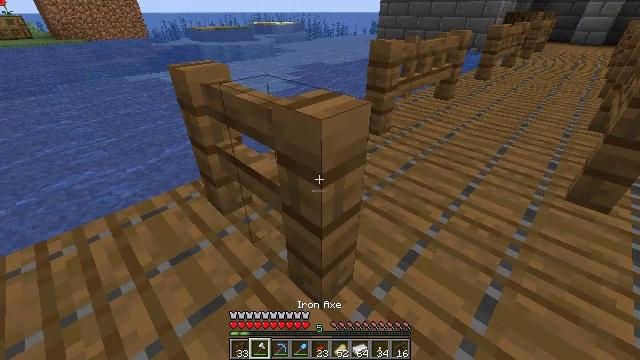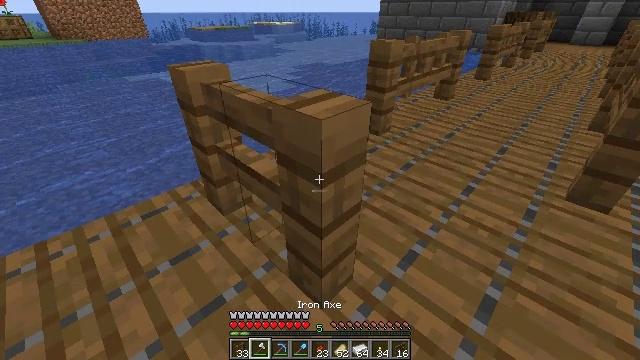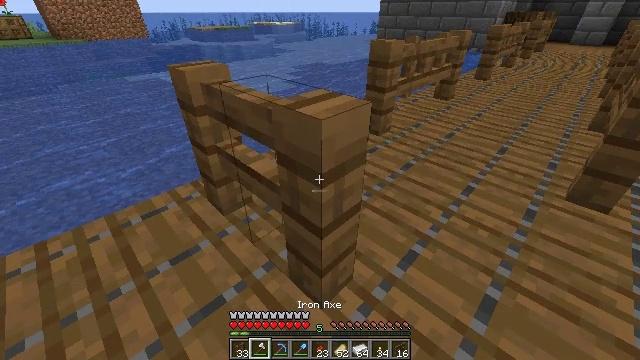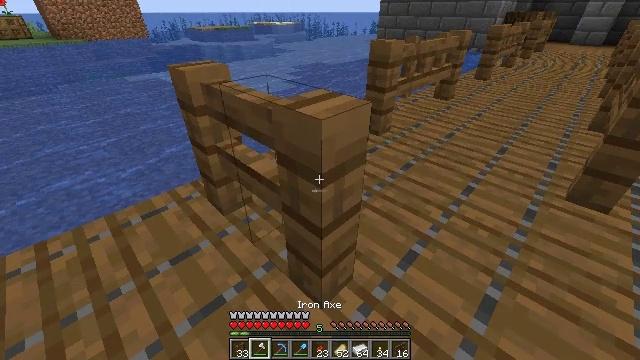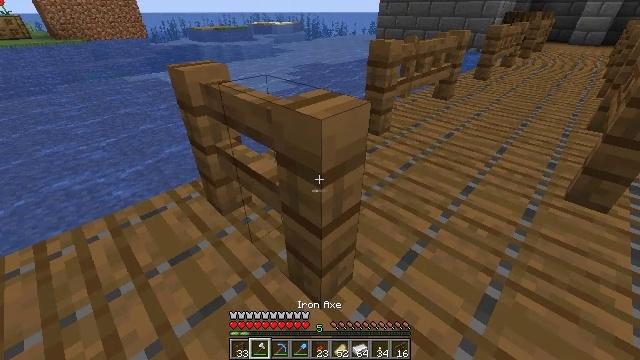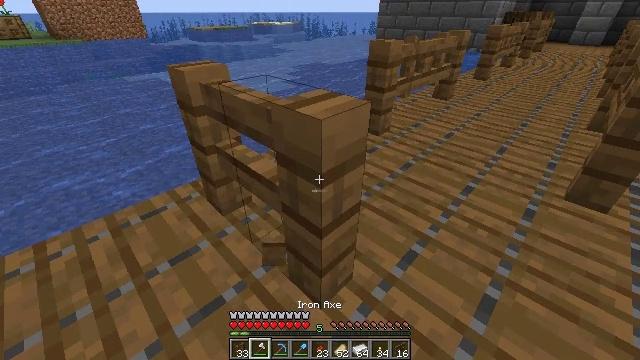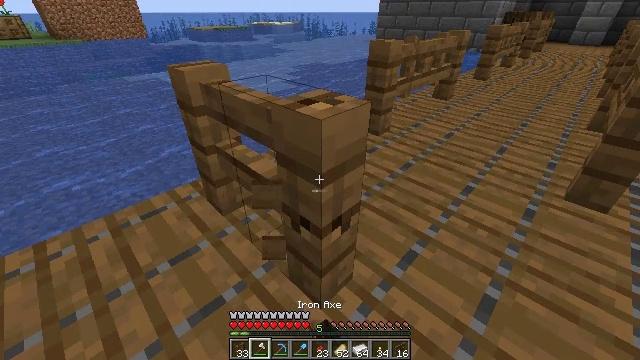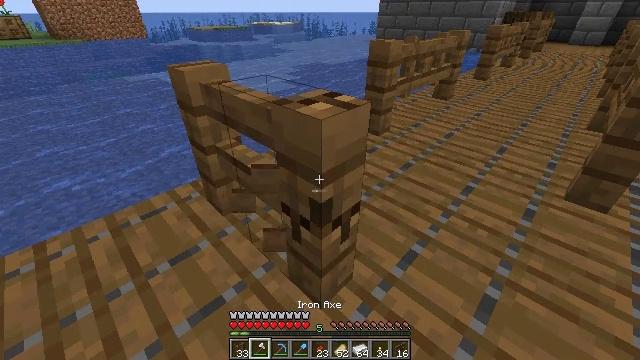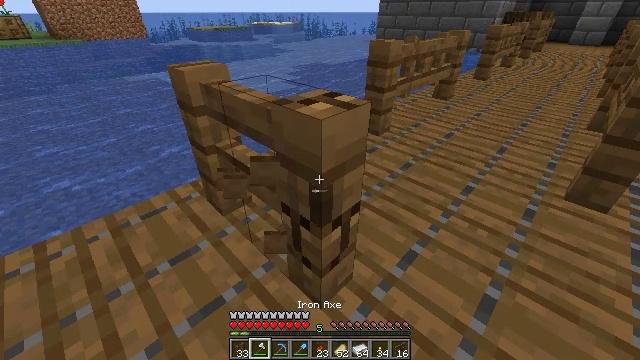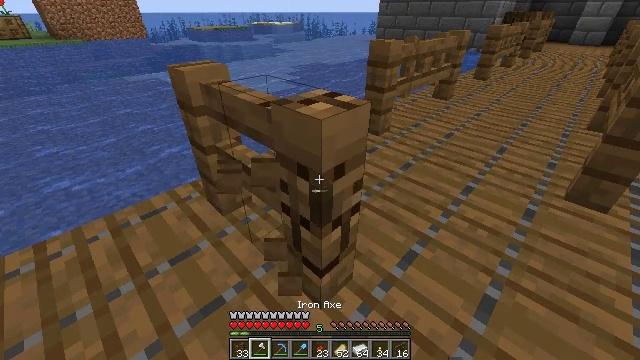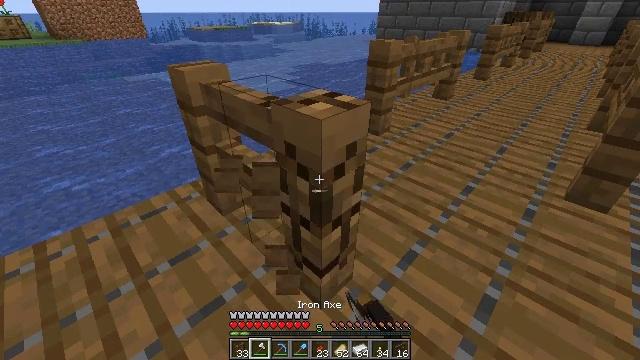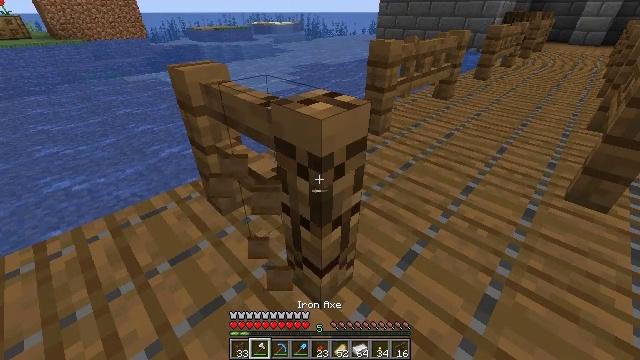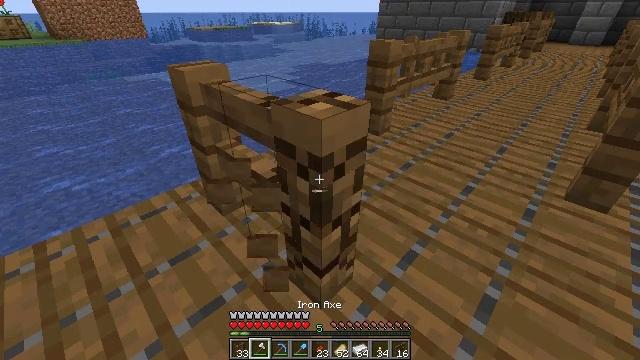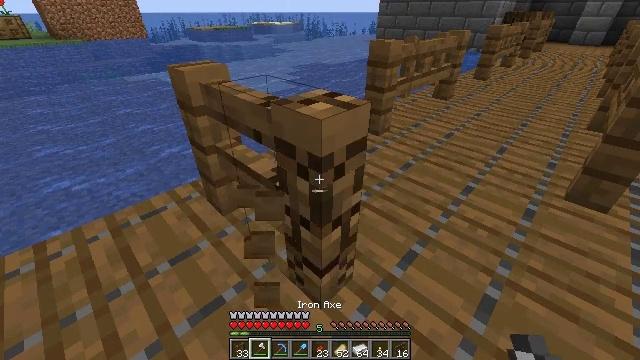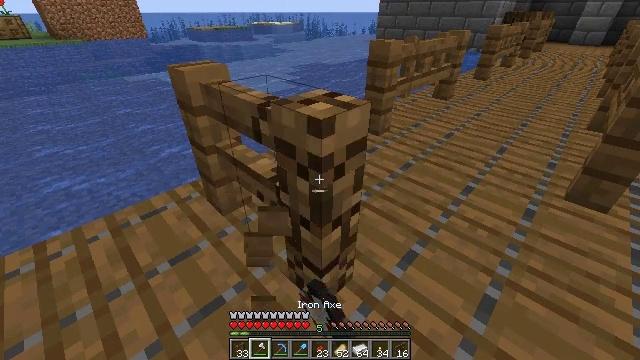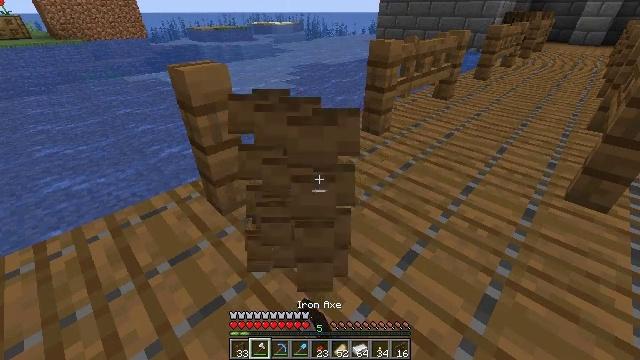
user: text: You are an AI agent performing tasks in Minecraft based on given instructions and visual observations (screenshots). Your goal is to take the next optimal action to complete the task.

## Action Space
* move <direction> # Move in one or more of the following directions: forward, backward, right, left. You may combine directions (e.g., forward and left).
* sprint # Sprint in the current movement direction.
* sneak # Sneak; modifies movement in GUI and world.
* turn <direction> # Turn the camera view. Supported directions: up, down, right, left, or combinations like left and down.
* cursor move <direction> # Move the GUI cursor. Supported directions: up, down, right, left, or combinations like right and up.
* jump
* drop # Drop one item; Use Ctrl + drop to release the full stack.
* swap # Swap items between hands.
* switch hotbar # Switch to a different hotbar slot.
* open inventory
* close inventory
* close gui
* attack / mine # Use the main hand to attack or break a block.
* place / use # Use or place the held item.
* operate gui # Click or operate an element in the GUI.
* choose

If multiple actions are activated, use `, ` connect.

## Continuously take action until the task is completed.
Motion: motion action
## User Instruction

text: Mine the spruce fence.
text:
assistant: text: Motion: sneak
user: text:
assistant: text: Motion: sneak
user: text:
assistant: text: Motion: sneak
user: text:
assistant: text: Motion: sneak
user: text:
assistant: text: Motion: sneak, attack / mine
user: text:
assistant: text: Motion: sneak, attack / mine
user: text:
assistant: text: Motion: sneak, attack / mine
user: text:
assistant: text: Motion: sneak, attack / mine
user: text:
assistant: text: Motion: sneak, attack / mine
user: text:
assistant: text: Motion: sneak, attack / mine
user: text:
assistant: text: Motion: sneak, attack / mine
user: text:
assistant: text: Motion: sneak, attack / mine
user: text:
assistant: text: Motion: sneak, attack / mine
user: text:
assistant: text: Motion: sneak, attack / mine
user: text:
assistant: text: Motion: sneak, attack / mine
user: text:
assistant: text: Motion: sneak, attack / mine
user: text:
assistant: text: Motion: sneak, attack / mine
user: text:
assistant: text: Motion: sneak, attack / mine
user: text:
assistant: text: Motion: sneak, attack / mine
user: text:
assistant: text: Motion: sneak, attack / mine